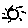
Label: sun